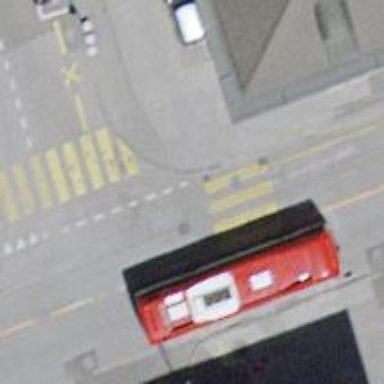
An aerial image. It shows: Kerb serving as barrier.